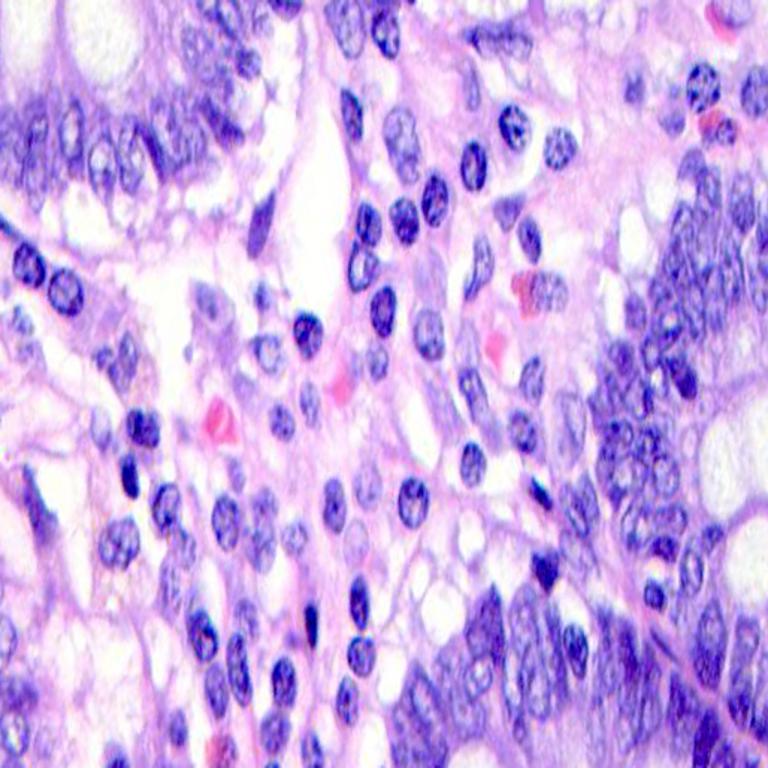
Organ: colon
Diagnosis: benign